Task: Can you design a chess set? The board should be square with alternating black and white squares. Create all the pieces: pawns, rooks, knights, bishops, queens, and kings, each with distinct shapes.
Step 4117:
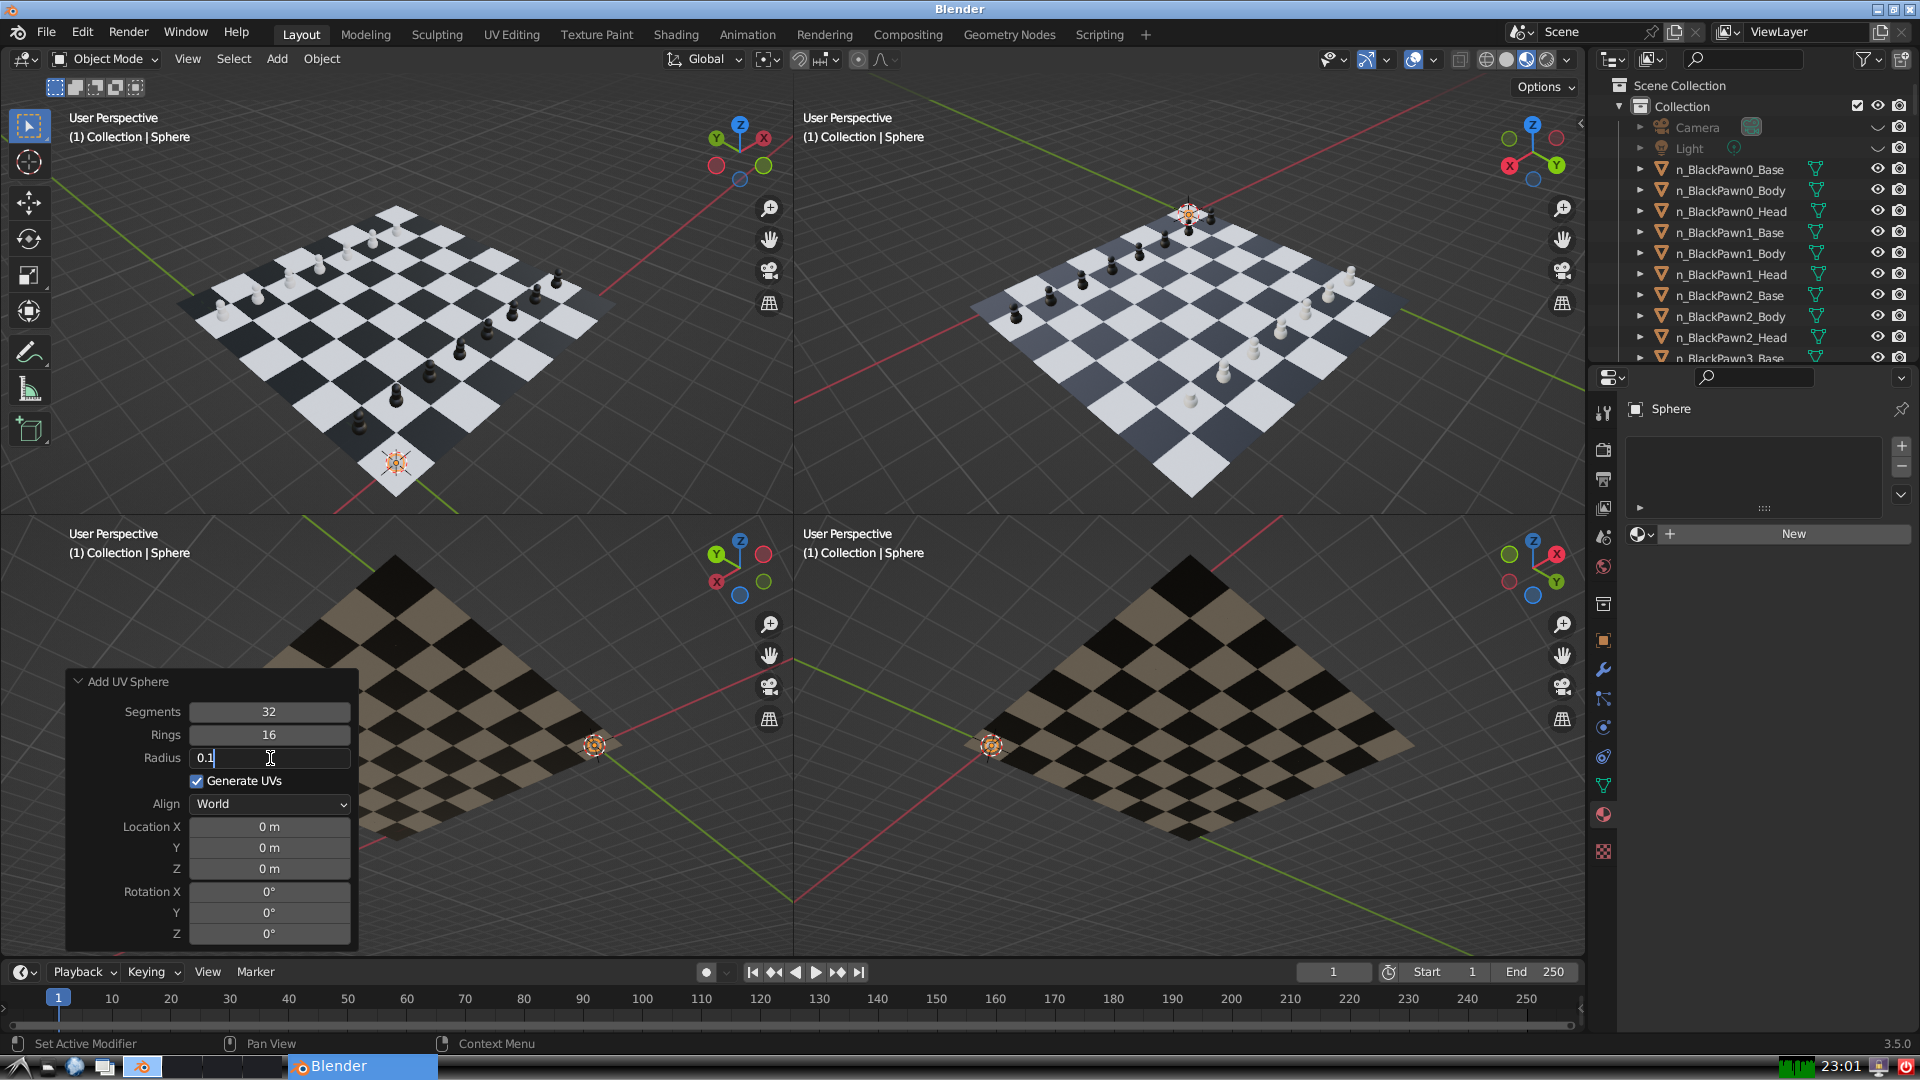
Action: {"key_press": ['Return']}